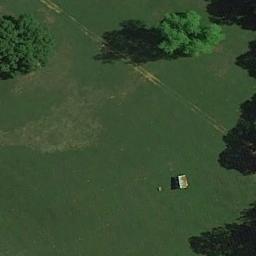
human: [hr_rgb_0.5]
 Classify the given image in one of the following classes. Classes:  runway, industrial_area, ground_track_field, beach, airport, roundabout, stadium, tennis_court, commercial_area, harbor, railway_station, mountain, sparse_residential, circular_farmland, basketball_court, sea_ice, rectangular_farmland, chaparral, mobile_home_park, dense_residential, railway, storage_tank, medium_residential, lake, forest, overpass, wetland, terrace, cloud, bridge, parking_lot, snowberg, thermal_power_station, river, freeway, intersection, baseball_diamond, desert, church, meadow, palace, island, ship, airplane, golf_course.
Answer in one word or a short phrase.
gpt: meadow